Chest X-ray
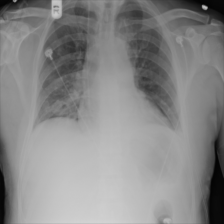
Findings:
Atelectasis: negative
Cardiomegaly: negative
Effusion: negative
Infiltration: negative
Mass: positive
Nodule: negative
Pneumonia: negative
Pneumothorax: positive
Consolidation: negative
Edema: negative
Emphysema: negative
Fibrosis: negative
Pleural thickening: negative
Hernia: negative